Field crop: maize
Growth stage: 2
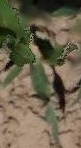
Species: maize